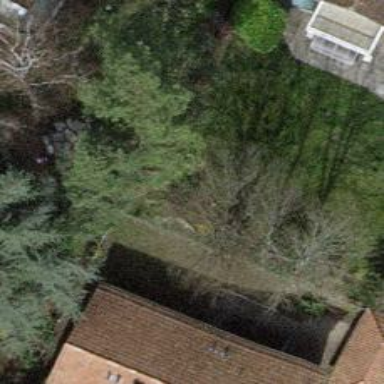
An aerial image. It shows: Evergreen tree with needle-leaved leaves.